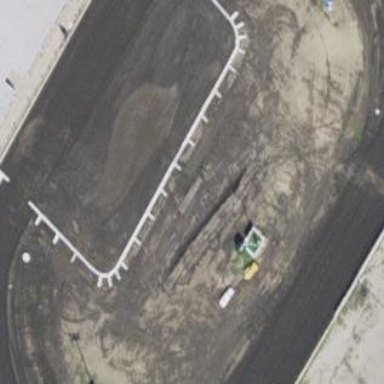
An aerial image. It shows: Raceway for motor sports with top-grade track surface.